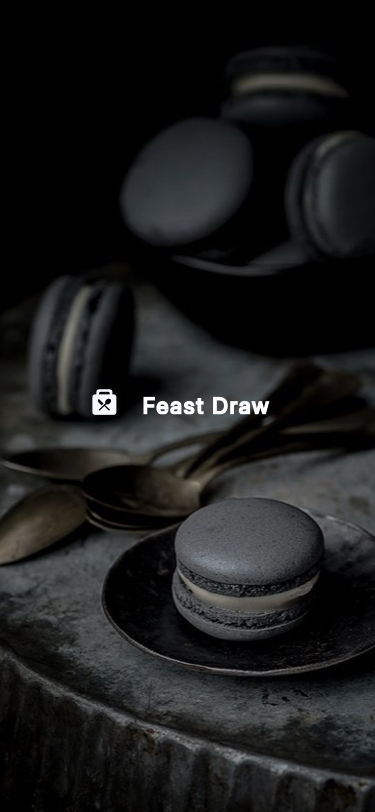
Text in this UI design:
Feast Draw